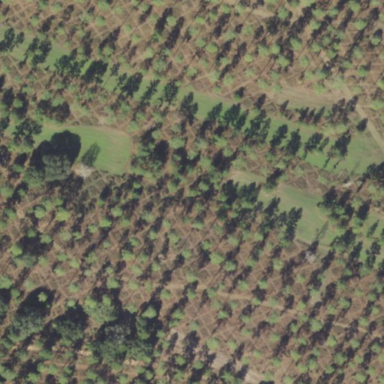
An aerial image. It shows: Orchard.